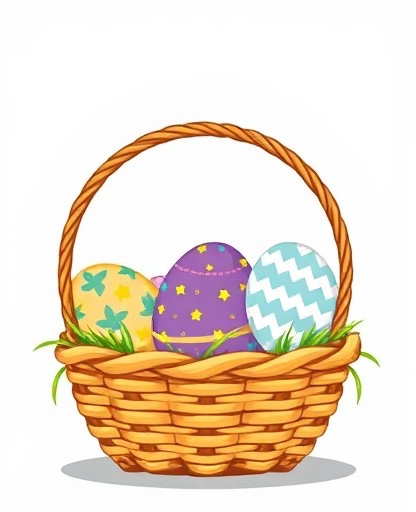
Category: Easter